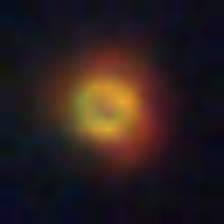
Taxon: NanoPlankton
Group: Other